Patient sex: F
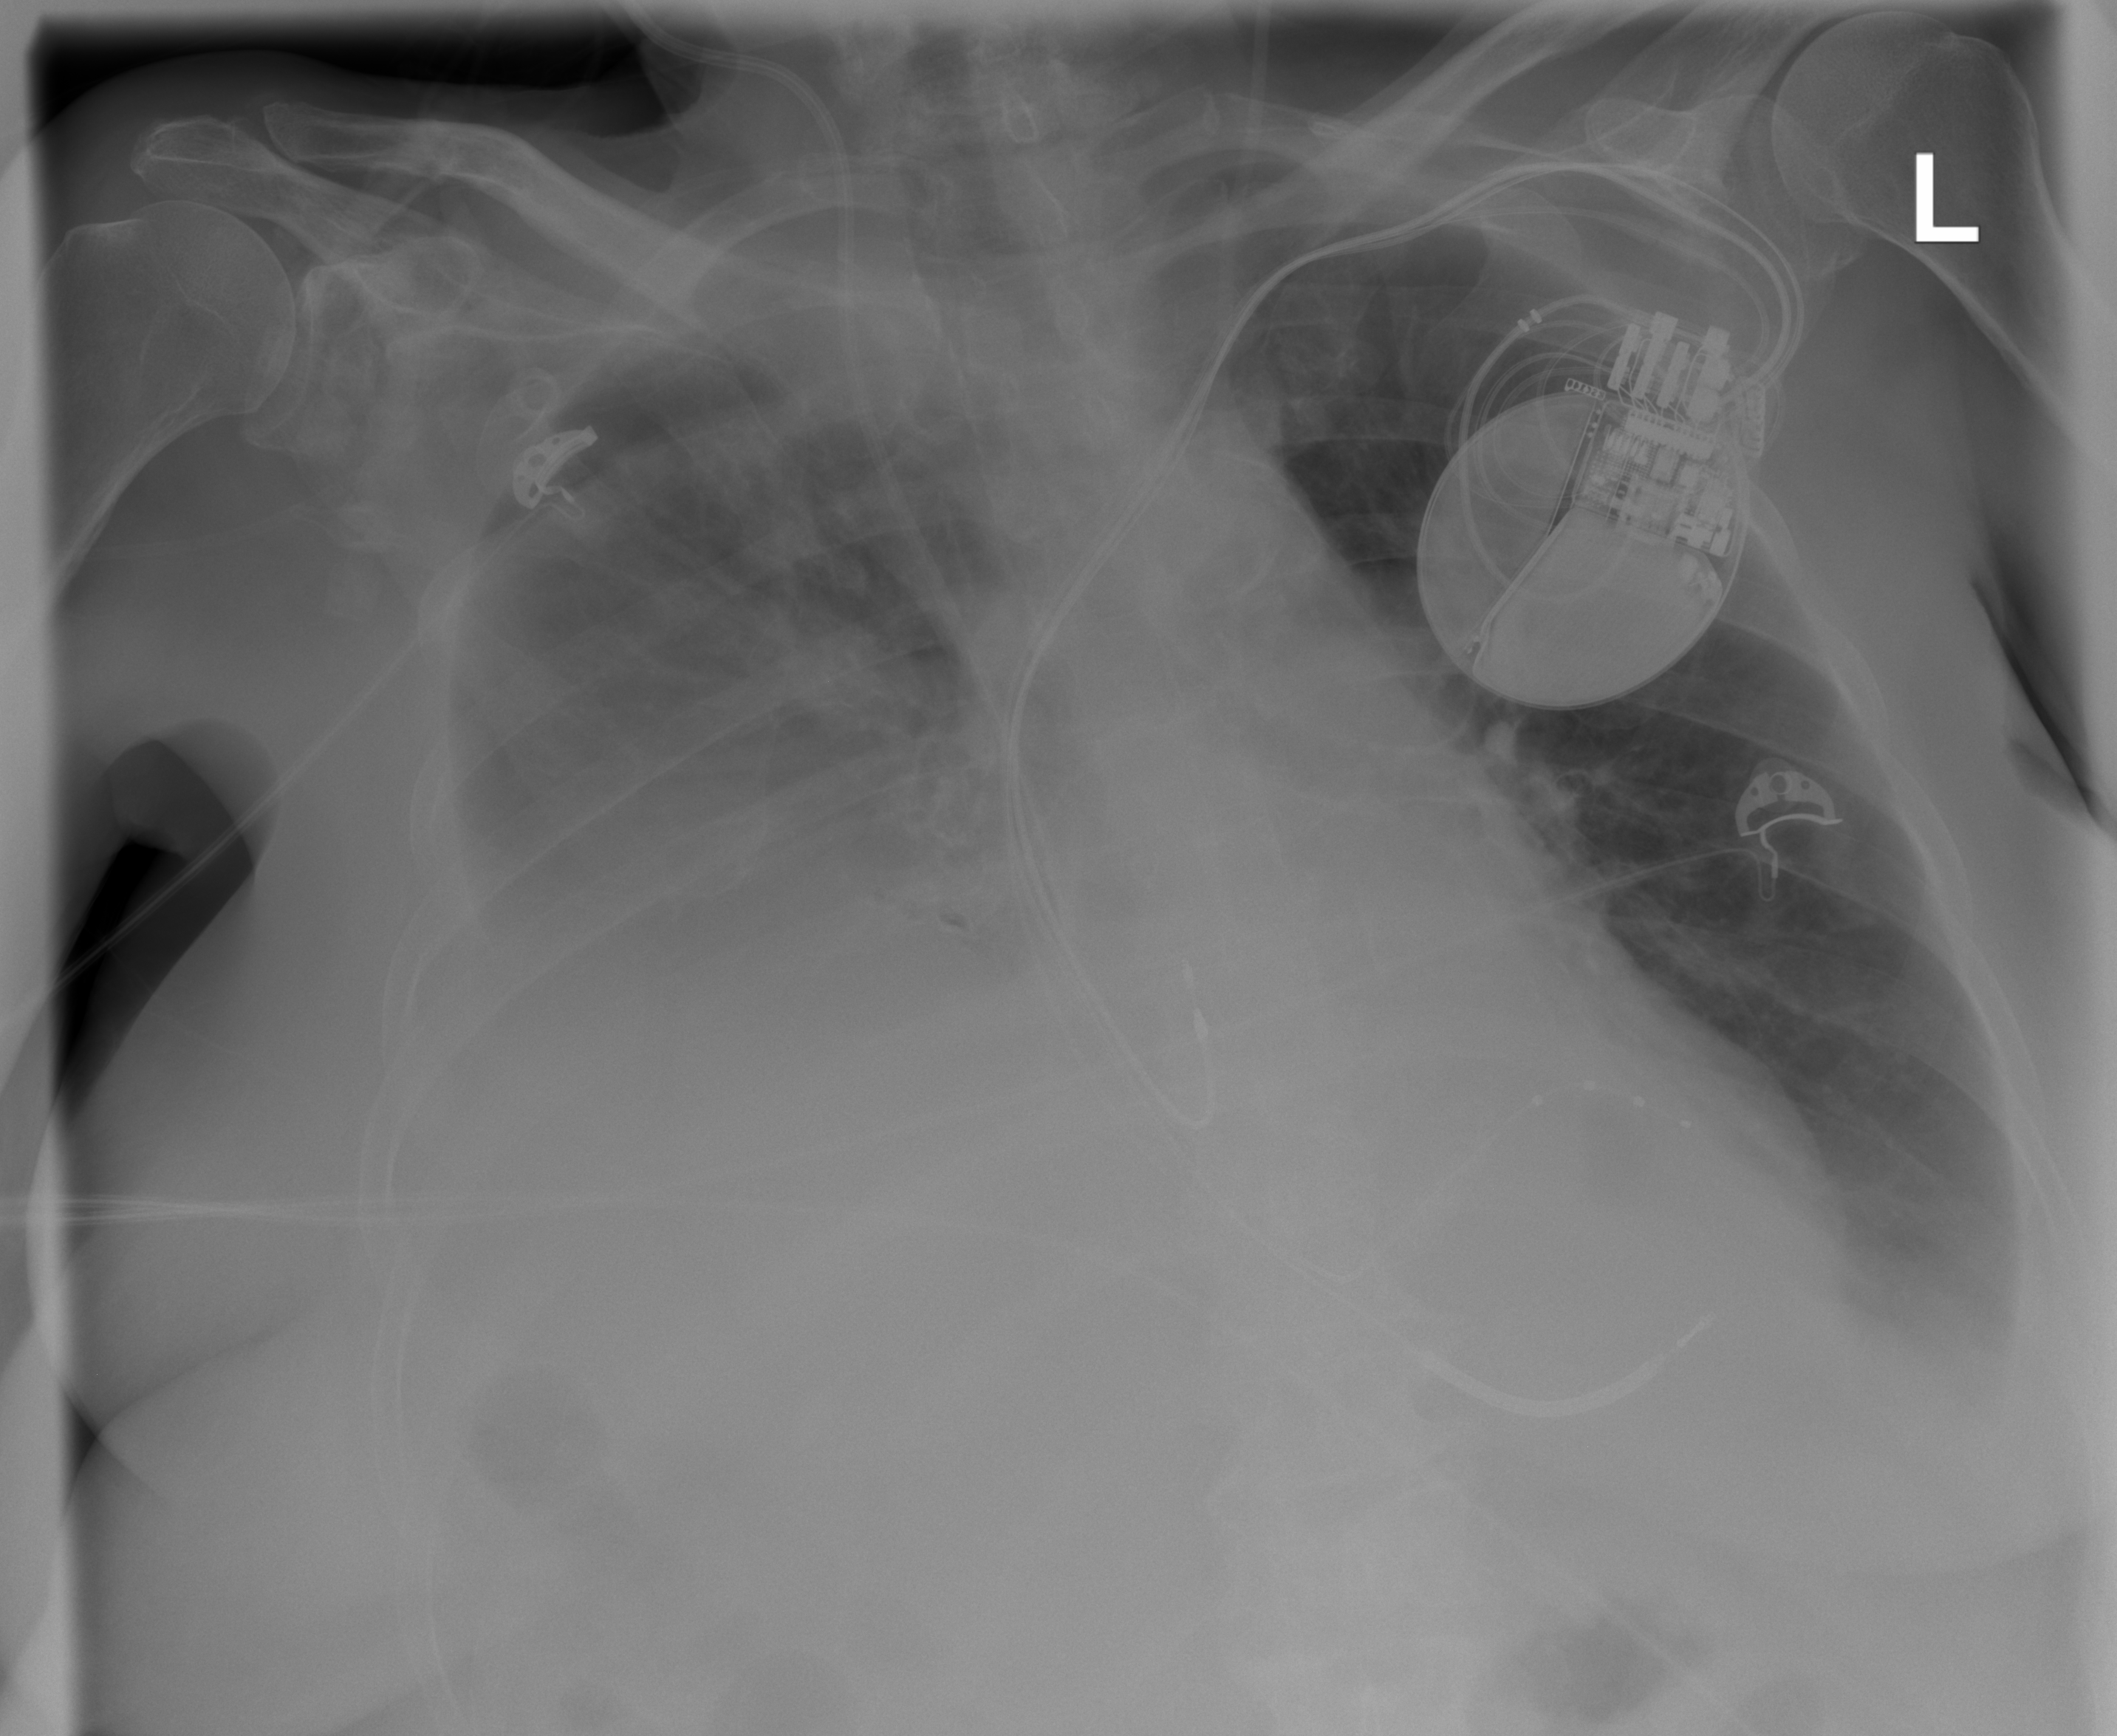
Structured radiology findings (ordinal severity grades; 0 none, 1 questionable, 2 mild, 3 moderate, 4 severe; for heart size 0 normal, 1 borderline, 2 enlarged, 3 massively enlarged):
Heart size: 1
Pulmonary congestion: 0
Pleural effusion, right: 3
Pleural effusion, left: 2
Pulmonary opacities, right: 0
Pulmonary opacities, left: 0
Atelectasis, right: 3
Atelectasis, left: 2